Aerial crown-view tile of a tropical tree (Barro Colorado Island, Panama), acquired 20250124:
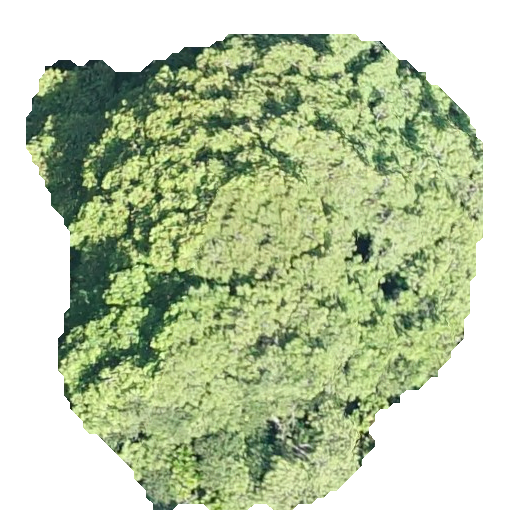
Species: Virola surinamensis
GBIF accepted scientific name: Virola surinamensis
Crown area: 249.673 m²